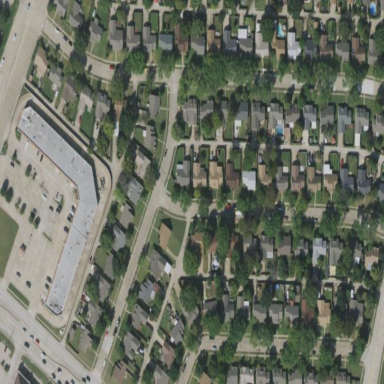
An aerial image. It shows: Residential neighbourhood.